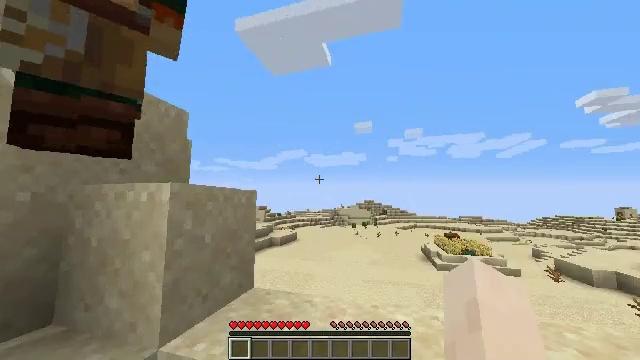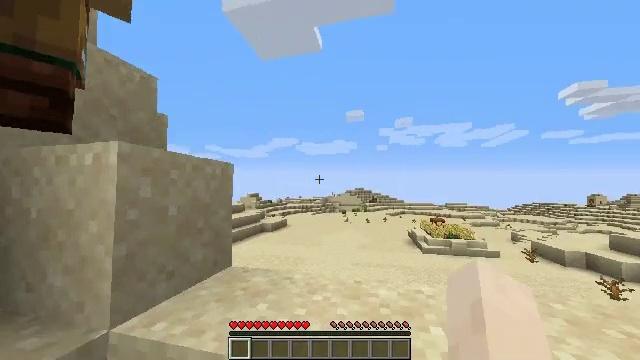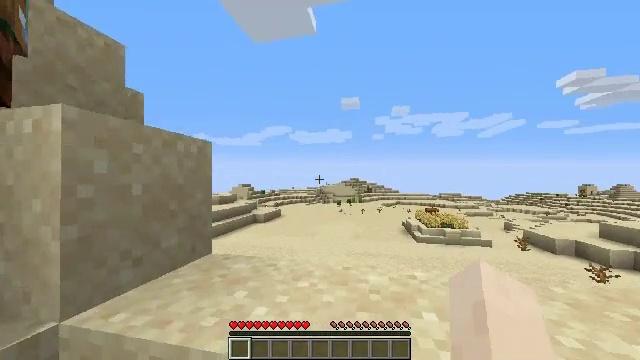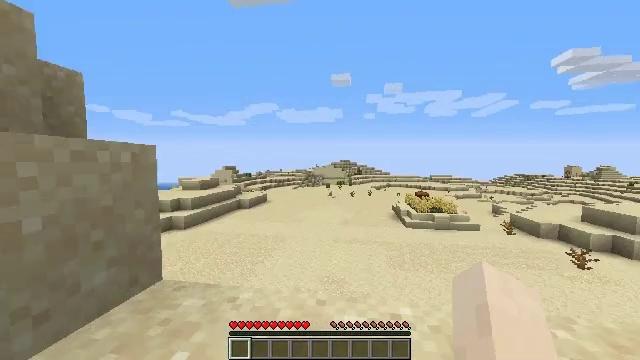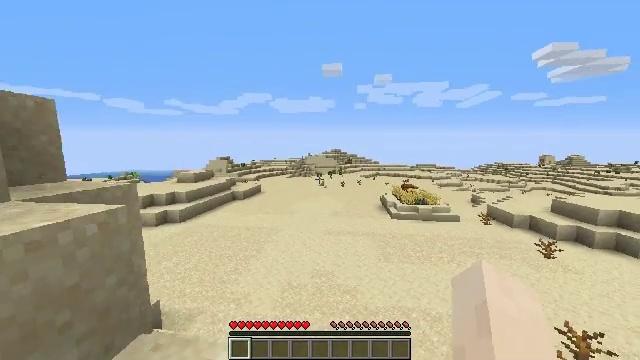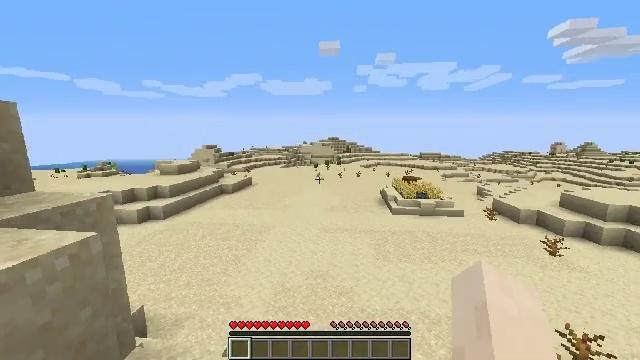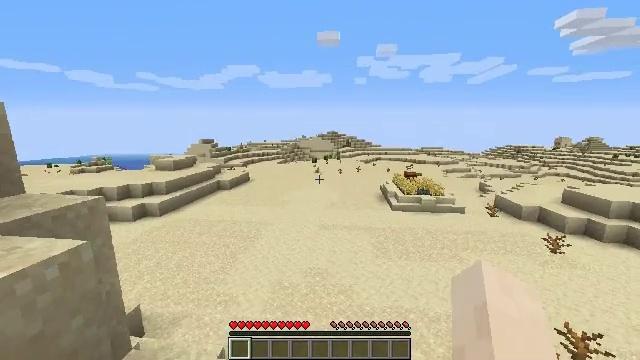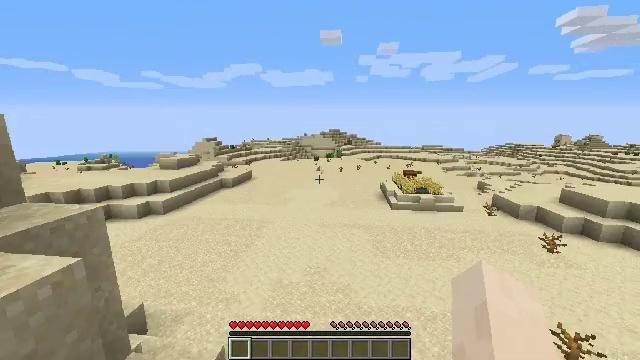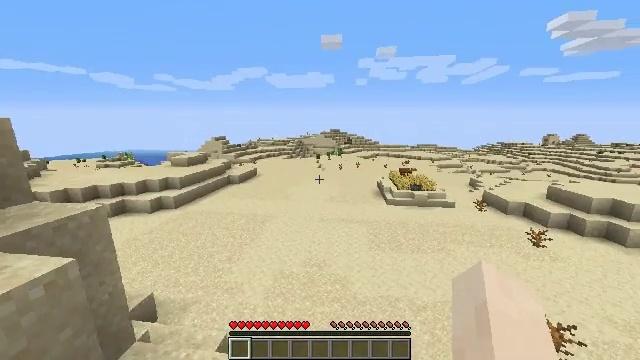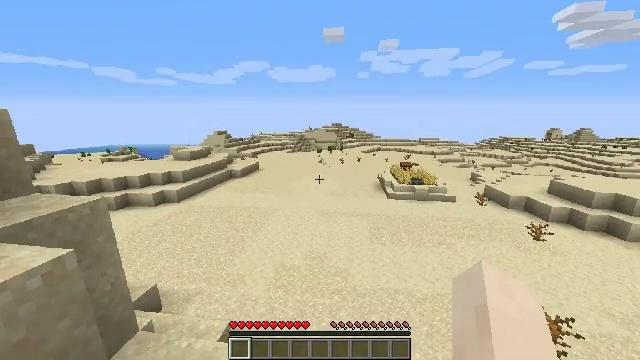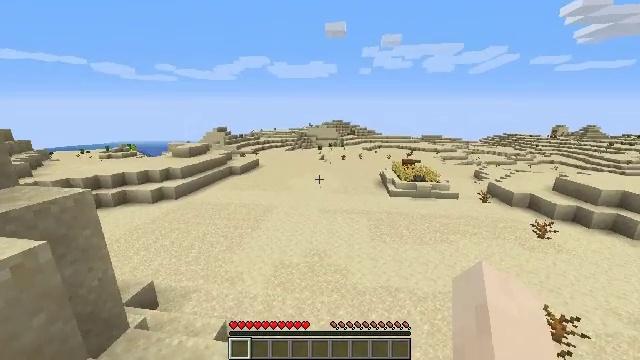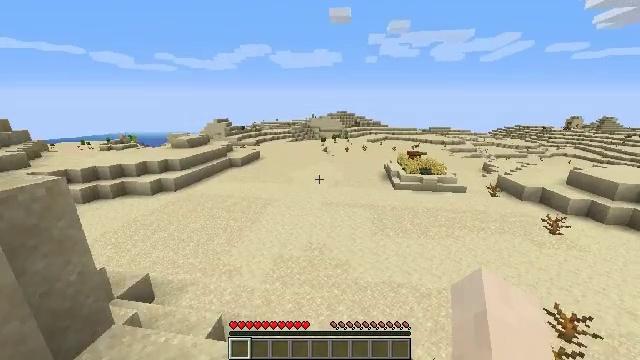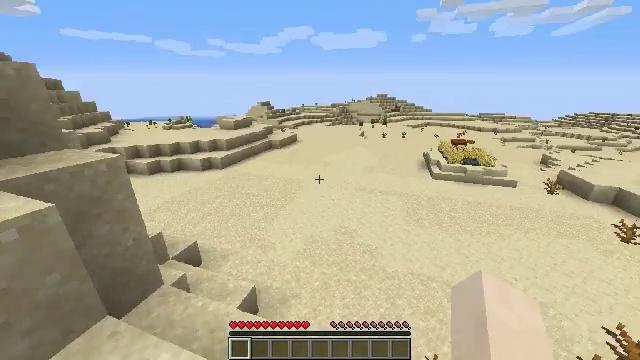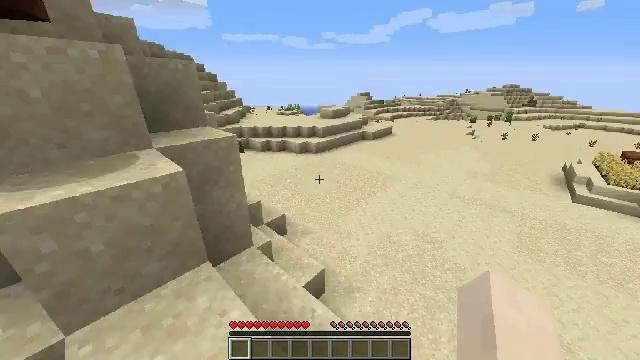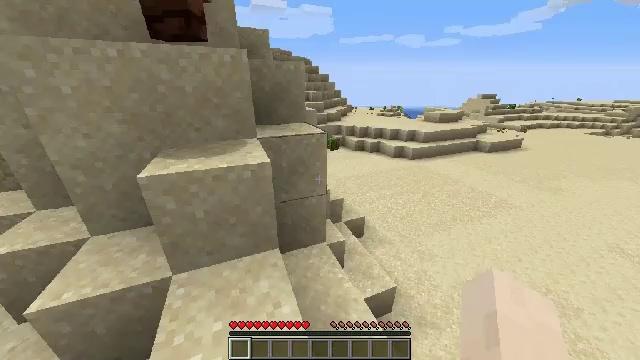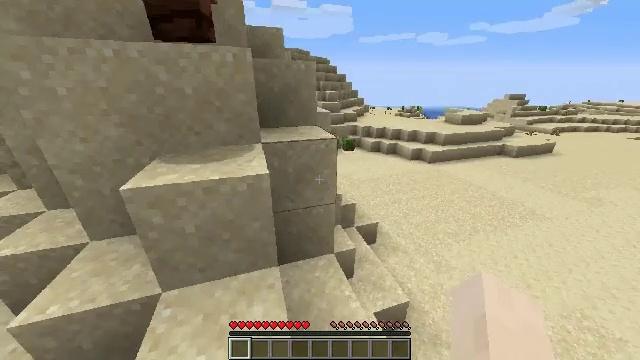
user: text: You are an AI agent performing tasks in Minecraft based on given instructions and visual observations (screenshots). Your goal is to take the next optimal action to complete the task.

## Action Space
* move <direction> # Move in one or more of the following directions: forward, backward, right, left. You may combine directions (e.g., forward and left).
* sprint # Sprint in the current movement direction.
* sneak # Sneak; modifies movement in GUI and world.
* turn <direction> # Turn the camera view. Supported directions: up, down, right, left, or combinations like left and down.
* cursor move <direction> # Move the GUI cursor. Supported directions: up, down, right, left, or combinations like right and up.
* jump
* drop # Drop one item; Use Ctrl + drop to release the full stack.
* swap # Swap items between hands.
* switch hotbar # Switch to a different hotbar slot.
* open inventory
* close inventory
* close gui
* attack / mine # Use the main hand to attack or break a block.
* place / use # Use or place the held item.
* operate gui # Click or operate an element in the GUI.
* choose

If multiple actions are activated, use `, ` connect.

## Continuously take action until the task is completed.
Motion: motion action
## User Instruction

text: Gather the chest from its place.
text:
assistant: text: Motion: move forward and move right, sprint, turn right and down
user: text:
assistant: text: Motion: move forward and move right, sprint, turn right and down
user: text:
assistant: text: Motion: move forward and move right, sprint, turn right and down, jump
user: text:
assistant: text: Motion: move forward and move right, sprint, turn right and down, jump
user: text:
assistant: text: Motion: move forward and move right, sprint, turn down, jump
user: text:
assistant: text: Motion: move forward and move right, sprint, turn down
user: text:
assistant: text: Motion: move forward and move right, sprint
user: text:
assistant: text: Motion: move forward, sprint
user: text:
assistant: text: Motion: move forward, sprint, turn down
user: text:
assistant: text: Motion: move forward, sprint
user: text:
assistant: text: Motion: move forward, sprint, turn down
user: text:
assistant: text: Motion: move forward, turn left and down
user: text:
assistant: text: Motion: move forward, turn left and down
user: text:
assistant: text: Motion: move forward, turn left
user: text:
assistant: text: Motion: move forward, turn left
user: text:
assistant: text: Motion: no_op
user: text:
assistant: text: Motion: turn left and up
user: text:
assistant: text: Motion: turn left and up
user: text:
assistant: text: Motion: turn left and up
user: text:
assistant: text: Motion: turn up
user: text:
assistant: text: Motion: move forward
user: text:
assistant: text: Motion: move forward, sprint, turn left and up
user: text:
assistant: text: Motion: move forward, sprint, turn left and up, jump
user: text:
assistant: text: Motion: move forward, sprint, turn left and up, jump
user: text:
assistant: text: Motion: move forward, sprint, turn left and up, jump
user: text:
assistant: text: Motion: move forward, sprint, jump
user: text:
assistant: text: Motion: move forward, sprint, jump
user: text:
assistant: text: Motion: move forward, sprint
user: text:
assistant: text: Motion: move forward, sprint
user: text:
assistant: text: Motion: move forward, sprint